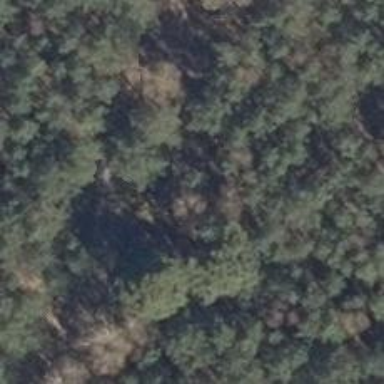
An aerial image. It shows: Shelter that serves as hunting stand.